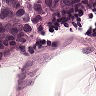
Metastatic tissue present: yes